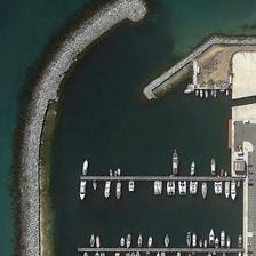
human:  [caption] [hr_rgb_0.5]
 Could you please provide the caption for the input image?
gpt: There are many houses around the port.

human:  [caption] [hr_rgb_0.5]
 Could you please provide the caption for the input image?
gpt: The harbor is surrounded by a lot of houses.

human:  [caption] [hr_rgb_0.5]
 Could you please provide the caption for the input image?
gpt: The harbor is surrounded by many houses.

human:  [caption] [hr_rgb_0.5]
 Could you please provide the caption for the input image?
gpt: many ships are in the harbour, outside which is the sand .

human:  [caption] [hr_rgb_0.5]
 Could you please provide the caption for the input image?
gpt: There are many houses trapped in the harbor.